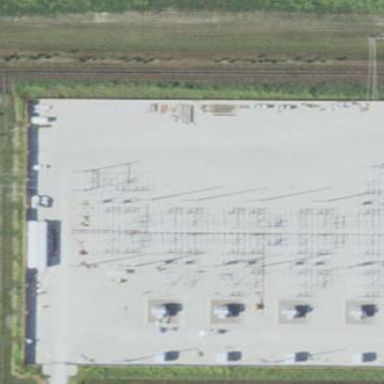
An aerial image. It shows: Distribution power substation secured by fence.